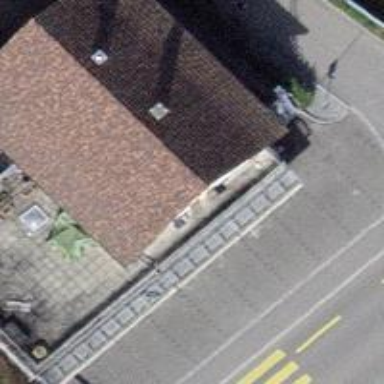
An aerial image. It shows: Hardware shop.